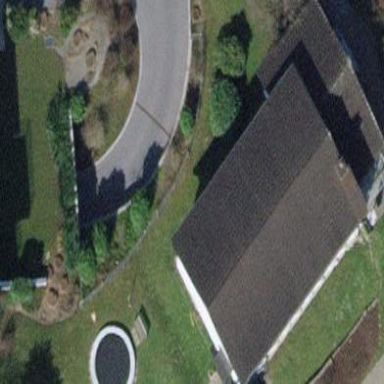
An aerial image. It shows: Beautiful church building.